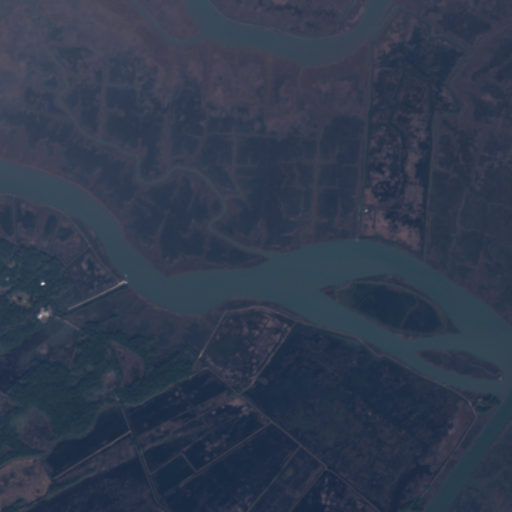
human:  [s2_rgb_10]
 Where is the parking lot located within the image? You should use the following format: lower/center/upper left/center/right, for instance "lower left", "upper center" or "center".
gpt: The parking lot is located in the center left of the image.
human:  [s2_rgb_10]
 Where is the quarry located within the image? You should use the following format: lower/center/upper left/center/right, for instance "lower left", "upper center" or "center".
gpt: There is no quarry in the image.